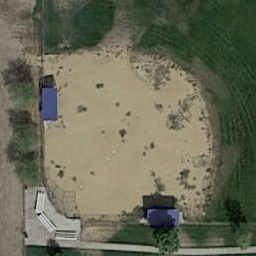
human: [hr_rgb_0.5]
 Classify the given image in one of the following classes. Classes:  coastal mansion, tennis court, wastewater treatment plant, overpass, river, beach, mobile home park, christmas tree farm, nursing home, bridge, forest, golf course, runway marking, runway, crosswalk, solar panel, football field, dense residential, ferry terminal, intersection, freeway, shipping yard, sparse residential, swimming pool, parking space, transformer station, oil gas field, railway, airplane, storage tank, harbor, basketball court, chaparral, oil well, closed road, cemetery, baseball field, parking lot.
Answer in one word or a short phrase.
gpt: baseball field